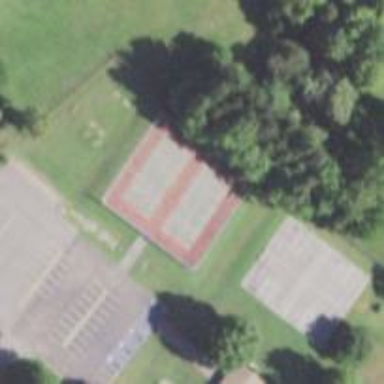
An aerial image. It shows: Tennis court on pitch.